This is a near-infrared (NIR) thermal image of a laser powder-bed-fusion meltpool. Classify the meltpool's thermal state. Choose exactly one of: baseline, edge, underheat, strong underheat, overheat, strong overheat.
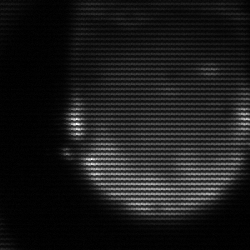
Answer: edge